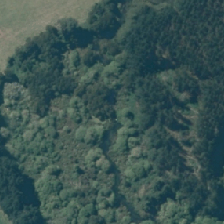
Land cover: deciduous_hardwood